Question: JQuery is a very powerful tool but it's hard to debug.
Have a look to the following image:

How can I easily find the piece of *.js file which contains the JQuery code which has been attached to this part of HTML code?
I think it's almost impossible since it could be attached through any of the CSS styles, id or other methods too.
How do you debug JQuery?
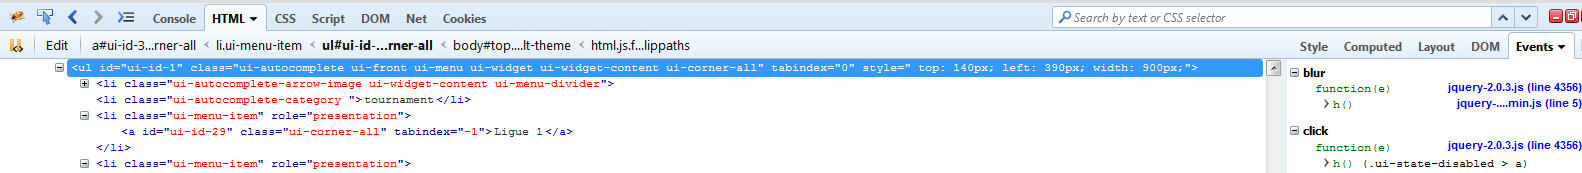
Answer: Not sure if this is what you want but when you inspect element, on right side panel there is an event listener tab. If that's not what you want, then other options is <URL>